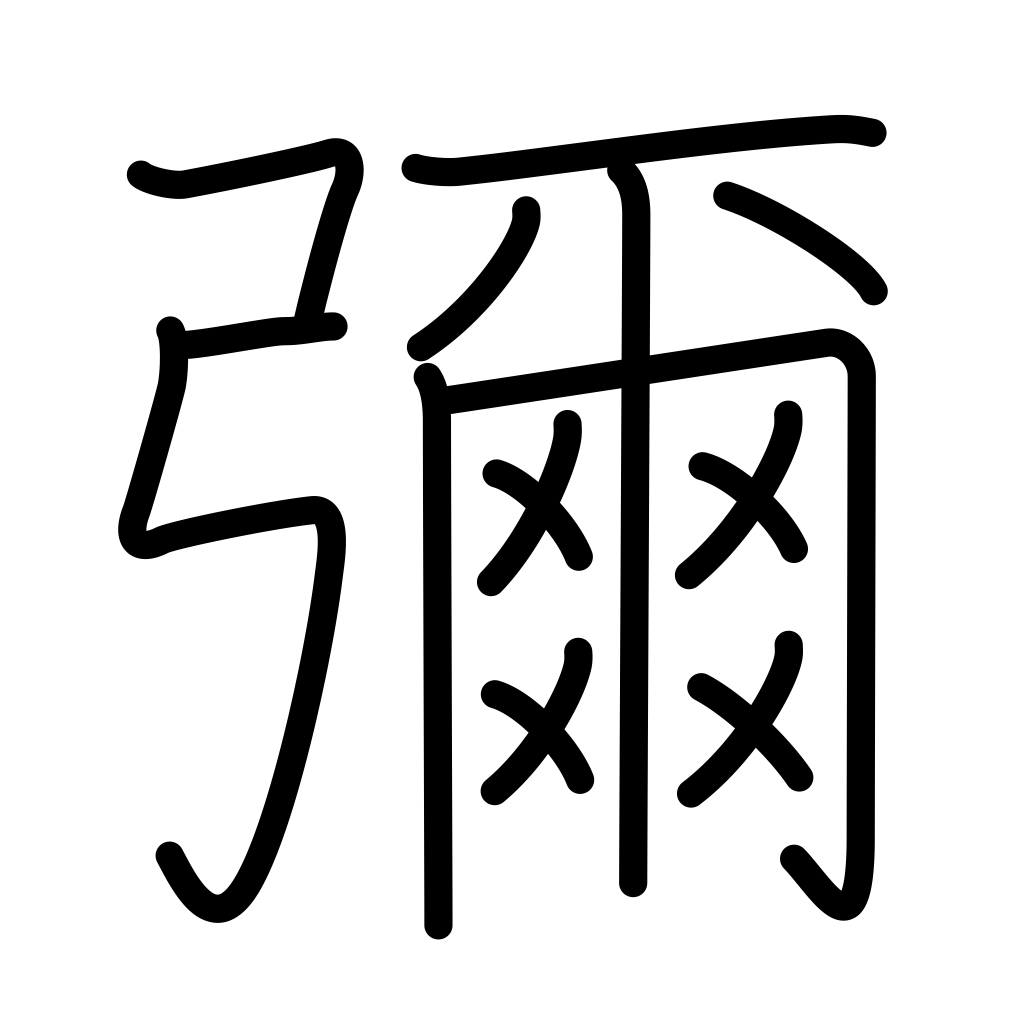
Meaning: extensive, full, fill, complete